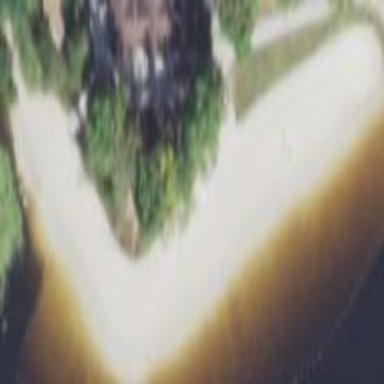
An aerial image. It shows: Scenic beach with natural beauty.